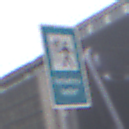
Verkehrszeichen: Verkehrshelfer
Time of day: MorningAfternoon
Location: Outdoor (Urban)
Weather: Overcast
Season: NotSpecified
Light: Natural